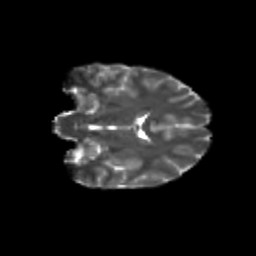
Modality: T2w
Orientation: coronal
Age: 10
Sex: male
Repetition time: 9.512 s
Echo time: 0.089 s